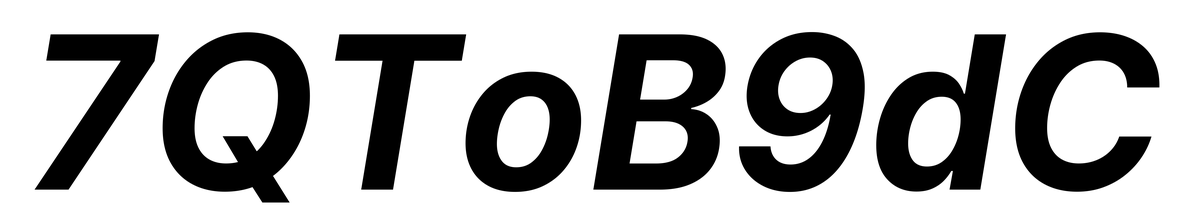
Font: Inter-Italic_Bold_Italic